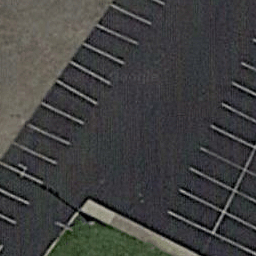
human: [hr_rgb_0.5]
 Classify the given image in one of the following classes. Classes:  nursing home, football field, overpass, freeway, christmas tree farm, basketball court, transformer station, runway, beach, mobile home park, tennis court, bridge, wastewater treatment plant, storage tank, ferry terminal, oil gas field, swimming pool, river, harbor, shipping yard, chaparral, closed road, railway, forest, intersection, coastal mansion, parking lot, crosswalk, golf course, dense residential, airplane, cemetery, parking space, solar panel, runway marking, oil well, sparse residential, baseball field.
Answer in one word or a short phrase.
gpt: parking space